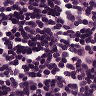
Metastatic tissue present: no